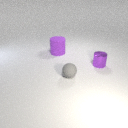
small purple metal cylinder to the right of large purple rubber cylinder